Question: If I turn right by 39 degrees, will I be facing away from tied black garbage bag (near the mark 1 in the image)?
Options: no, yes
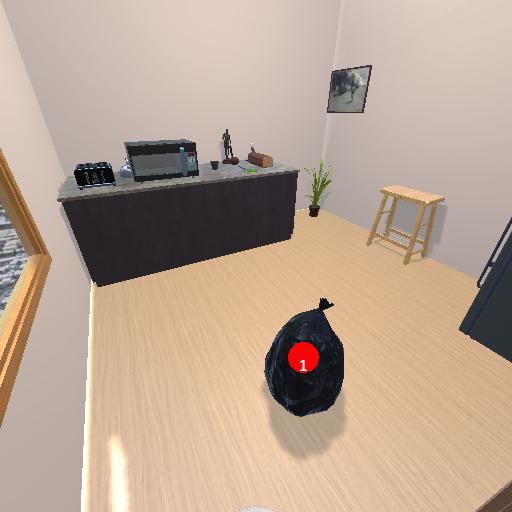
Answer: no